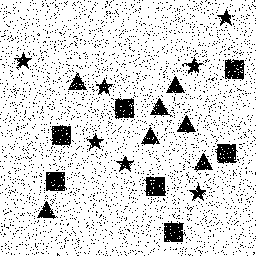
Squares: 7
Triangles: 7
Stars: 7
Total shapes: 21